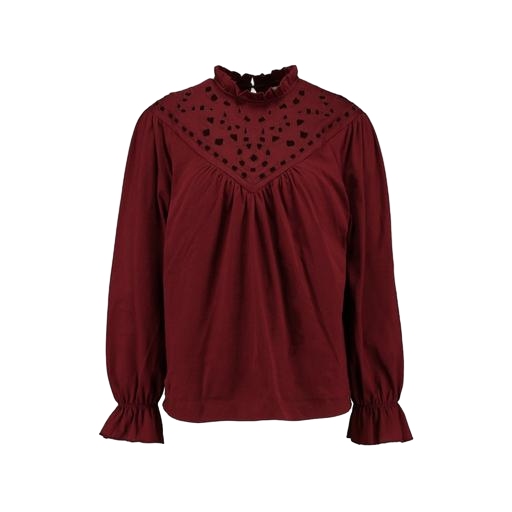
multicolor vero moda rust high neck blouse, red laced high-neck blouse, high-neck blouse, white background